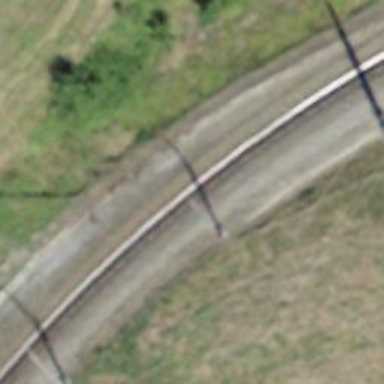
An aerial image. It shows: Catenary mast for power lines.